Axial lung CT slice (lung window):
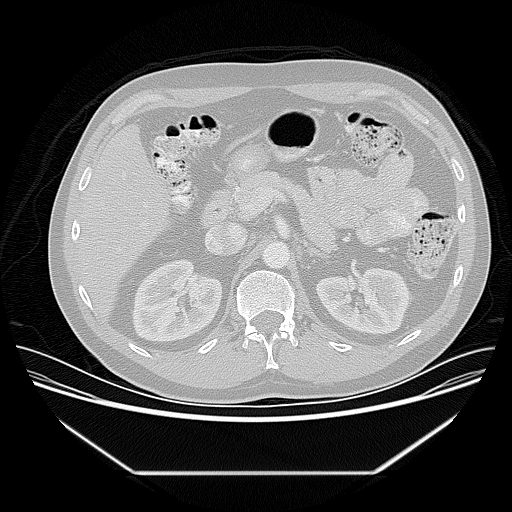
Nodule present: no